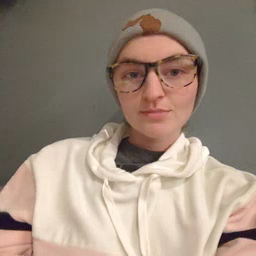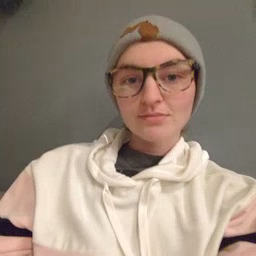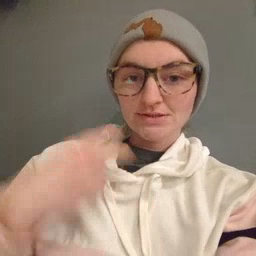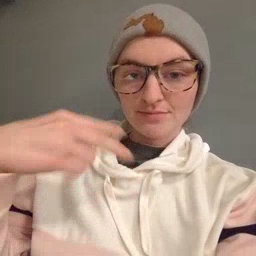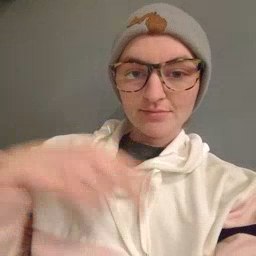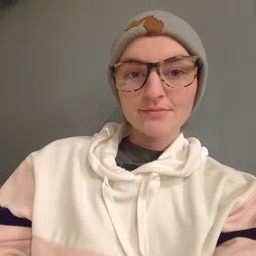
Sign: dance